【题型】解答题　【知识点】平面几何　【难度】easy
已知：如图, 在菱形 $ABCD$ 中, 点 $E$ 是边 $DC$ 上的任意一点(不与点 $D$、$C$ 重合), $AE$ 交对角线 $BD$ 于 $F$, 过点 $E$ 作 $EG // BC$ 交 $BD$ 于点 $G$。

(1) 求证：$DF^2 = FG \cdot BF$；

(2) 当 $BD \cdot DF = 2AD \cdot DE$ 时, 求证：$AE \perp DC$。
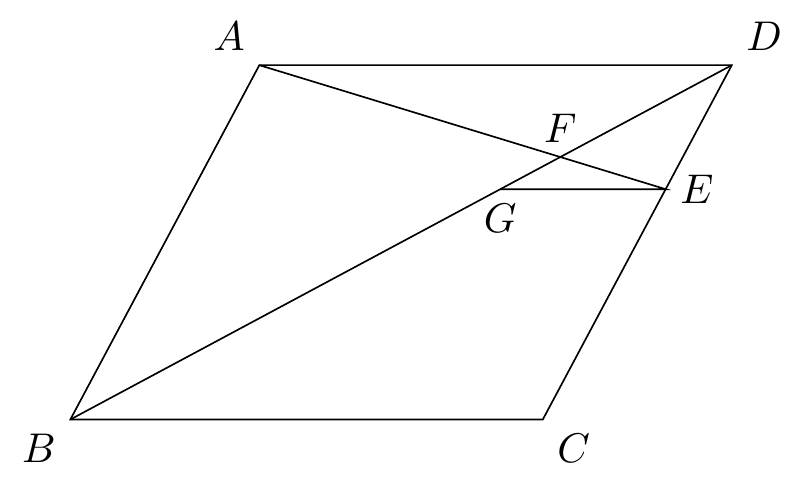
【解答】
解：(1)证明：$\because$ 四边形 $ABCD$ 是菱形,

$\therefore AD // BC$, $AB // CD$,

$\because EG // BC$,

$\therefore AD // EG$,

$\therefore \triangle ADF \sim \triangle EGF$,

$\therefore \frac{AF}{EF} = \frac{DF}{FG}$,

$\because AB // CD$,

$\therefore \triangle ABF \sim \triangle EDF$,

$\therefore \frac{AF}{EF} = \frac{BF}{DF}$,

$\therefore \frac{DF}{FG} = \frac{BF}{DF}$,

$\therefore DF^2 = FG \cdot BF$；

(2)证明：如图所示, 连接 $AC$ 交 $BD$ 于 $O$,

$\because$ 四边形 $ABCD$ 是菱形,

$\therefore AC \perp BD$, $BD = 2OD$, $\angle ADB = \angle CDB$,

$\therefore \angle AOD = 90^\circ$,

$\because BD \cdot DF = 2AD \cdot DE$,

$\therefore 2OD \cdot DF = 2AD \cdot DE$,

$\therefore \frac{AD}{DF} = \frac{OD}{DE}$,

又 $\because \angle ADO = \angle FDE$,

$\therefore \triangle ADO \sim \triangle FDE$,

$\therefore \angle FED = \angle AOD = 90^\circ$,

$\therefore AE \perp DC$。
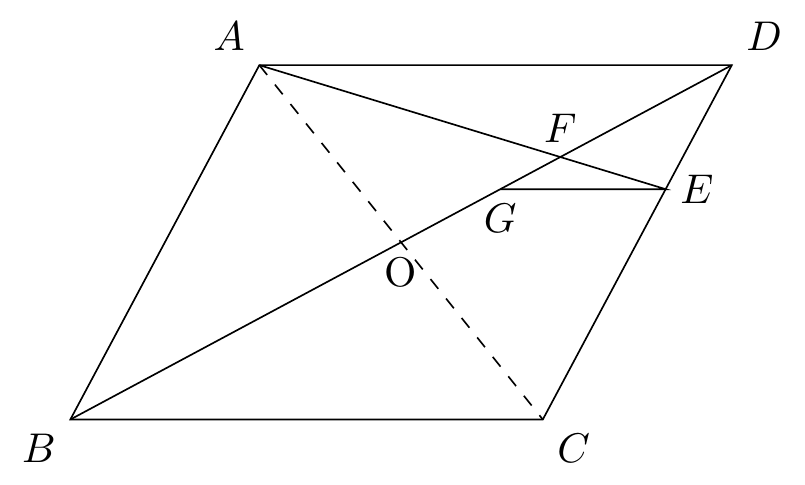